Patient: sex F, age 49
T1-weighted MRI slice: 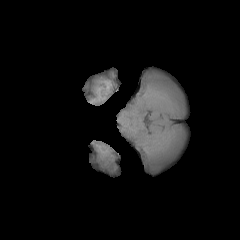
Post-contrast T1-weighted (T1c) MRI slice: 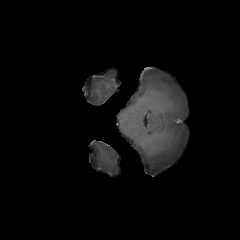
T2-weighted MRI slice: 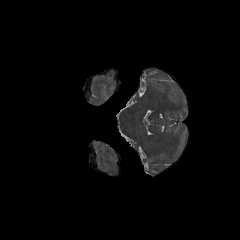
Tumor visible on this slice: no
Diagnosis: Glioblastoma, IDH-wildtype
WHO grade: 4